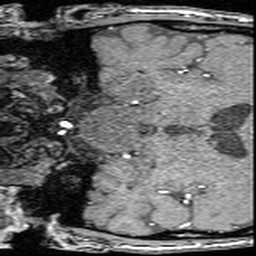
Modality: angio
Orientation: coronal
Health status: ill
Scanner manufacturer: siemens
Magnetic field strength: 3 T
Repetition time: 0.022 s
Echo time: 0.00395 s